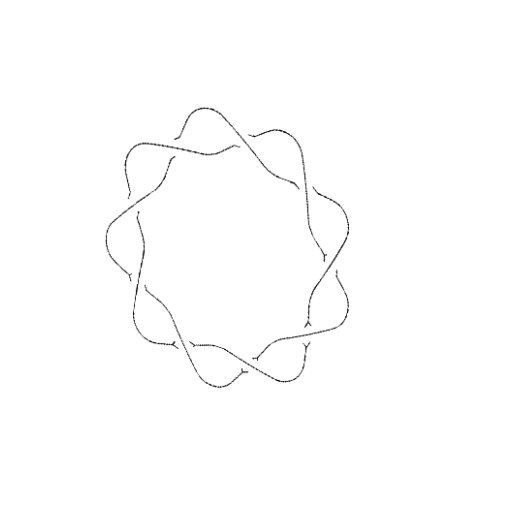
Crossing number: 9